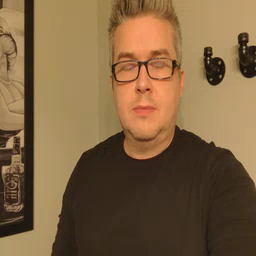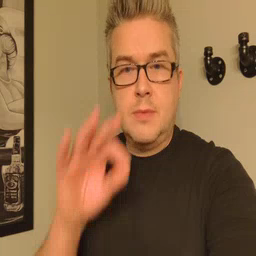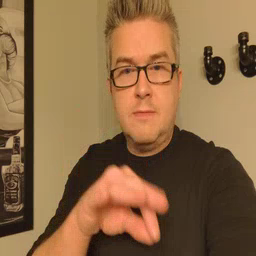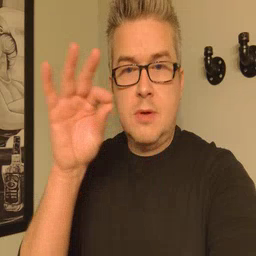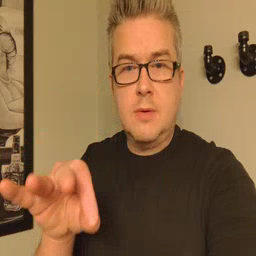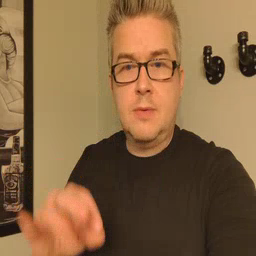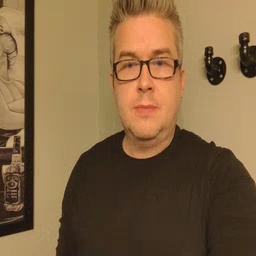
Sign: frenchfries